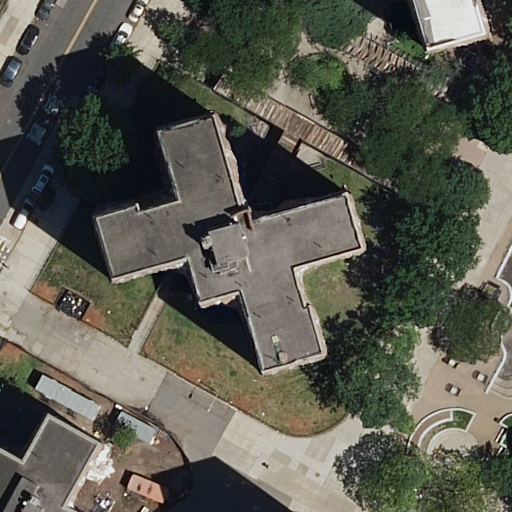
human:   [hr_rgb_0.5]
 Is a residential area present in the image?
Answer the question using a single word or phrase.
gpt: yes

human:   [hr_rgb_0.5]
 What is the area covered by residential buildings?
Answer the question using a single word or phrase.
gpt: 2484m2

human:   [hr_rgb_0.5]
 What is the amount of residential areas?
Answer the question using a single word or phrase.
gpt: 1

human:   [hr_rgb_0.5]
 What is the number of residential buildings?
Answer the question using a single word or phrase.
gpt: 3

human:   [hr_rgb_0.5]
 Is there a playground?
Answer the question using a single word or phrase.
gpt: yes

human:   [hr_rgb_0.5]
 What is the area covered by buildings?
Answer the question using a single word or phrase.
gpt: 2484m2

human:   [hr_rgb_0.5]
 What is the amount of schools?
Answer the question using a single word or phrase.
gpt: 1

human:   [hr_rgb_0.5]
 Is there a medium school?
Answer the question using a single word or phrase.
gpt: yes

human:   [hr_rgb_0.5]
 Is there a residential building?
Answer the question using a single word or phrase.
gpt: yes

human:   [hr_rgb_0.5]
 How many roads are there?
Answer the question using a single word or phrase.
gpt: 7

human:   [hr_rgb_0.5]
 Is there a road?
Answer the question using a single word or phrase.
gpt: yes

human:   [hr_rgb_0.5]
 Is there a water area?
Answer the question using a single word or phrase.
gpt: no

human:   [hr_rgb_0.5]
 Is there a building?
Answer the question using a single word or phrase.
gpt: yes

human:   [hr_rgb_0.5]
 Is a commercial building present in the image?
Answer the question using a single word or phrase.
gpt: no

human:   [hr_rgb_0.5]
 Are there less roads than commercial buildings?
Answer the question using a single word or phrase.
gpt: no

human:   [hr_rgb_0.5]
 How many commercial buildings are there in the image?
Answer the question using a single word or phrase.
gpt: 0

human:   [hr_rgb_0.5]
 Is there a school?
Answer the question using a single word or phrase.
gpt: yes

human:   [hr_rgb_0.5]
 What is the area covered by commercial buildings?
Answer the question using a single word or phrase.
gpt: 0m2

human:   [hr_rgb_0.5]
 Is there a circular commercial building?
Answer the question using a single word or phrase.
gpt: no

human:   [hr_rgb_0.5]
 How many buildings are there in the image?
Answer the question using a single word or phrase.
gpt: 3

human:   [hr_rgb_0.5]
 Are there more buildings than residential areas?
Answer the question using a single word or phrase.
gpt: yes

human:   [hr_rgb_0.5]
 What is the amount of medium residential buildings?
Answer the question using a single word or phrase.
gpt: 1

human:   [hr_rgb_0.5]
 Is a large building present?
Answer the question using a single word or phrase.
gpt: yes

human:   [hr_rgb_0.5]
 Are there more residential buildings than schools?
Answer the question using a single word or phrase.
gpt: yes

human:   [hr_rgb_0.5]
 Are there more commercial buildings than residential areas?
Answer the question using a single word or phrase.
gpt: no

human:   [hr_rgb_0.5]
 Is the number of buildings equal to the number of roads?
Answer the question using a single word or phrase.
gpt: no

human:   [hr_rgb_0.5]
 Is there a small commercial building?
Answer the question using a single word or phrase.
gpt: no

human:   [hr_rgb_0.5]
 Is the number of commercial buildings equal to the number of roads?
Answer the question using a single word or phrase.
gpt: no

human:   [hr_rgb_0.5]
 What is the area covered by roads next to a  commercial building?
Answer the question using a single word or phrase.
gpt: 0m2

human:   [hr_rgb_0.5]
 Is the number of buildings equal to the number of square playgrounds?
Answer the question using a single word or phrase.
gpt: no

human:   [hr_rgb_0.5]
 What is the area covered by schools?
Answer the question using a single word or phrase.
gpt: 115m2

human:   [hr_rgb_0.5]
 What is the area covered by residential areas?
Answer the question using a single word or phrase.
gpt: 4906m2

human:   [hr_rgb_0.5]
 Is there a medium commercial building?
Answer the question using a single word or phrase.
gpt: no

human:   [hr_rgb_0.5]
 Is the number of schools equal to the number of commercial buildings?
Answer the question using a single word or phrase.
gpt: no

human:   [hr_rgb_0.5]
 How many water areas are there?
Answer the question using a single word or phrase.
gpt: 0

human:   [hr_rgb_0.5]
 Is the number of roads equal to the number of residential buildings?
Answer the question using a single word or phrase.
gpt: no

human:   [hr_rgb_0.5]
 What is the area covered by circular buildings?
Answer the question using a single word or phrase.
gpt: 0m2

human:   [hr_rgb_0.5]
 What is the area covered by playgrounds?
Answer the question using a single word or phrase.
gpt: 814m2

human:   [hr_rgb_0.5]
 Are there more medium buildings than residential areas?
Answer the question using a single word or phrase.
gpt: no

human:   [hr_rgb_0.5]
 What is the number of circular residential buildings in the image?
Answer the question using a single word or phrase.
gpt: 0

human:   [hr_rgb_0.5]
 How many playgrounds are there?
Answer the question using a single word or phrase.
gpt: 1

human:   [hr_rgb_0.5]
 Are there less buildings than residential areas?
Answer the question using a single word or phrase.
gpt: no

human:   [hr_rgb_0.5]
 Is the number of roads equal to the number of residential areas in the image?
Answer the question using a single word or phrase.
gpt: no

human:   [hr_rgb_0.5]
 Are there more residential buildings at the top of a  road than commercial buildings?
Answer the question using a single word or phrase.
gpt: yes

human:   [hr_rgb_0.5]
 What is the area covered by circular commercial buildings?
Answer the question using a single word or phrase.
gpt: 0m2

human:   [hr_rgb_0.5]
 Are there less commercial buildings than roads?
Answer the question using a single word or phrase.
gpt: yes

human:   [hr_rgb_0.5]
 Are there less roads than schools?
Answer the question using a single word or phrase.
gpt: no

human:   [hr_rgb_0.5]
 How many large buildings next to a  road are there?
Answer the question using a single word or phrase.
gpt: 2

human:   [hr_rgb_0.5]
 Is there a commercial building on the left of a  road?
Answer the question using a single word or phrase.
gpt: no

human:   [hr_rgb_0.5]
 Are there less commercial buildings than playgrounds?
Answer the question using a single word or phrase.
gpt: yes

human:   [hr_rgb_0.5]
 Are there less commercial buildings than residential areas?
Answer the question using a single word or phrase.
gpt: yes

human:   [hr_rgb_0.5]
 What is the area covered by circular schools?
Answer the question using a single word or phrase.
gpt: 0m2

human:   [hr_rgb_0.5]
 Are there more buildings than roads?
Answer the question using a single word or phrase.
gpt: no

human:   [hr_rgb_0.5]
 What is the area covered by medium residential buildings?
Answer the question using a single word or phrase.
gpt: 486m2

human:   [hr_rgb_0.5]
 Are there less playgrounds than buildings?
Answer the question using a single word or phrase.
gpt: yes

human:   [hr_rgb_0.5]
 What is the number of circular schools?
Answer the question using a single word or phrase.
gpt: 0

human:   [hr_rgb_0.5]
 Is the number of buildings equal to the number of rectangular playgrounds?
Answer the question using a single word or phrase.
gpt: no

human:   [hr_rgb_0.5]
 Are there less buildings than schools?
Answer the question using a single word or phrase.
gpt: no

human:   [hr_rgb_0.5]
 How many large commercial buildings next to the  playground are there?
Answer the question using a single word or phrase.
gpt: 0

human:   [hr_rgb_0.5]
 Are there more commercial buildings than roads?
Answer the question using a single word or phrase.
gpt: no

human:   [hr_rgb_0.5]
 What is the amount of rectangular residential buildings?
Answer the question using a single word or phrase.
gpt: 0

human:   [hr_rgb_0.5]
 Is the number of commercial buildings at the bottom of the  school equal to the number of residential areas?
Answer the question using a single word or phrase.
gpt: no

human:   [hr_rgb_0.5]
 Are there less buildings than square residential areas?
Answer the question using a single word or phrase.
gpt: no

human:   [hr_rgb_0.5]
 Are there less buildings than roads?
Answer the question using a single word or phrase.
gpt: yes